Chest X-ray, AP view. Patient: 37 years old, sex F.
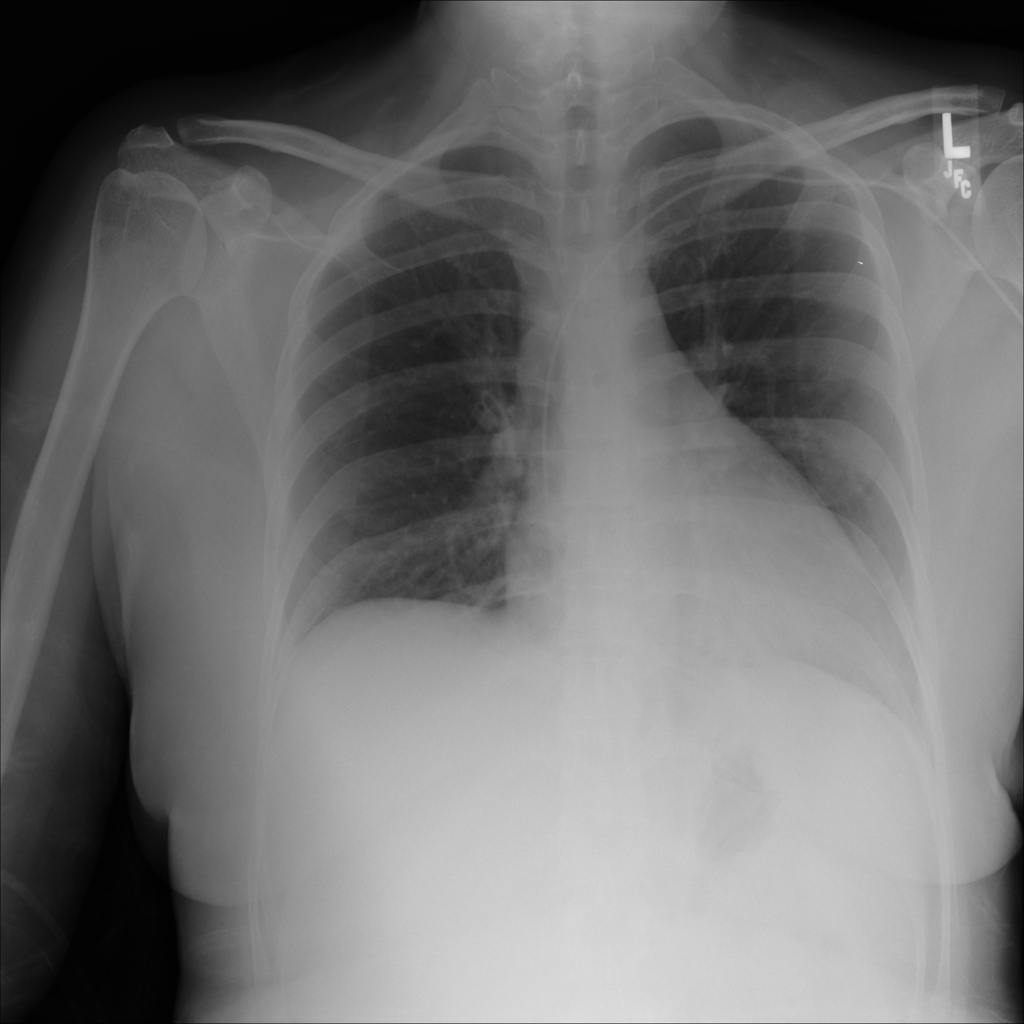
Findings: No Finding